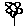
Label: flower